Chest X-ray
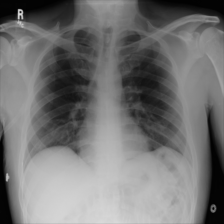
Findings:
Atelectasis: negative
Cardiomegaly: negative
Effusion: negative
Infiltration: negative
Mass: negative
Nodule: negative
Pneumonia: negative
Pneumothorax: negative
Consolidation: negative
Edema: negative
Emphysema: negative
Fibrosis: negative
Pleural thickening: negative
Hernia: negative